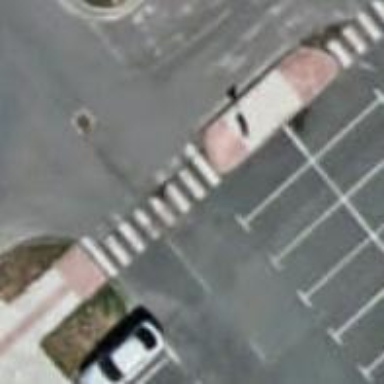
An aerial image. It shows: Zebra crossing on footway.